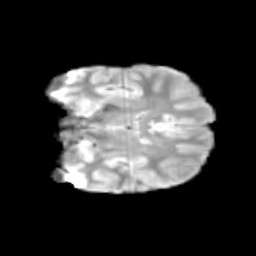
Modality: T2w
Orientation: coronal
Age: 12
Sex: male
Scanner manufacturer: siemens
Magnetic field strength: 3 T
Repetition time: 3.8 s
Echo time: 0.07 s